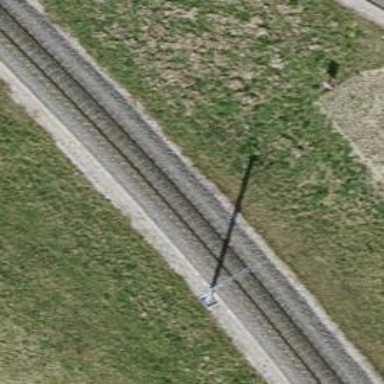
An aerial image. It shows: Narrow-gauge railway with 1 track. The tracks are electrified with contact line.